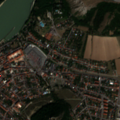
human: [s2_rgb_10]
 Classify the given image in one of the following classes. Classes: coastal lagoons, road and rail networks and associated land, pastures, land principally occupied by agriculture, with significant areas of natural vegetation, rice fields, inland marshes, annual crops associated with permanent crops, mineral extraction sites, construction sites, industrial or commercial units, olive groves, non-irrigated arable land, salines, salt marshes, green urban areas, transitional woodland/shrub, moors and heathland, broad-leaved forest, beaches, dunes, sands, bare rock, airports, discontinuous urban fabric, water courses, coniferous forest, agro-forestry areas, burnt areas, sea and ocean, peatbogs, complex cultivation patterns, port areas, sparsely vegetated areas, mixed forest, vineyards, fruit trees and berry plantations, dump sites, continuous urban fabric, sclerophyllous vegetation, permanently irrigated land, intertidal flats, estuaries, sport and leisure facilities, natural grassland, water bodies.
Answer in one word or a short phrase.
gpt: continuous urban fabric, discontinuous urban fabric, green urban areas, non-irrigated arable land, vineyards, complex cultivation patterns, broad-leaved forest, water courses